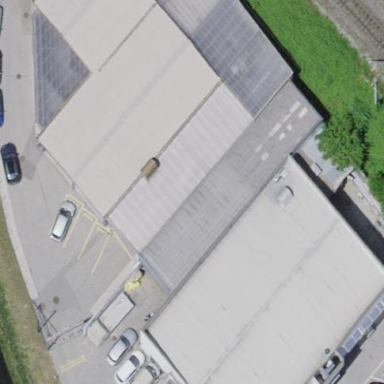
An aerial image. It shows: Industrial building.